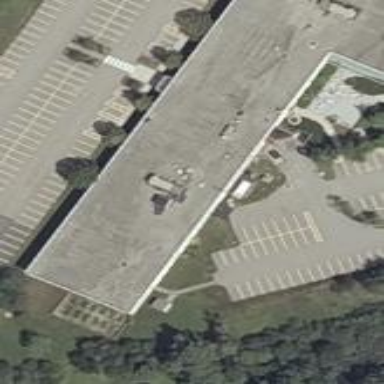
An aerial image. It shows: Commercial building.